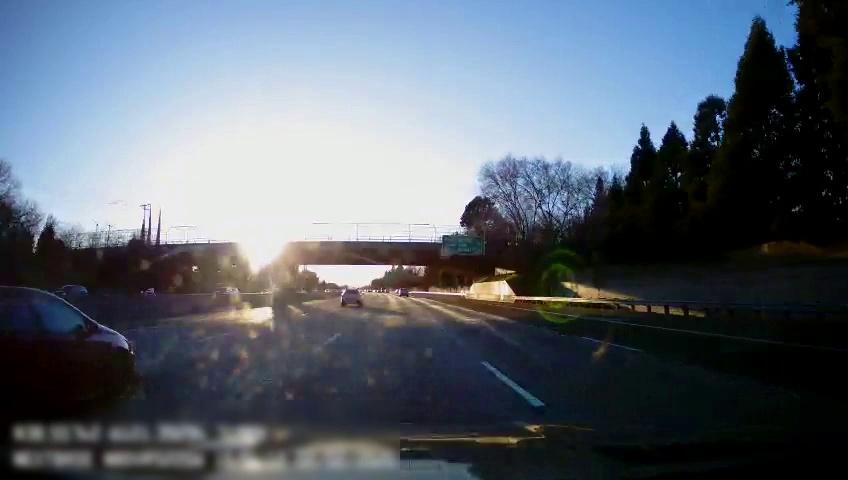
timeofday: Day
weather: Sunny
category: Drivable Space
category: Vehicles | Truck
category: Vehicles | SUV
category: Vehicles | SUV
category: Vehicles | SUV
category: Vehicles | Car
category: Lanes | Alternate Lane
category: Lanes | Current Lane
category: Lanes | Current Lane
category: Lanes | Alternate Lane
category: Lanes | Alternate Lane
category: Traffic | Signs